Field crop: maize
Growth stage: 2
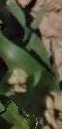
Species: maize